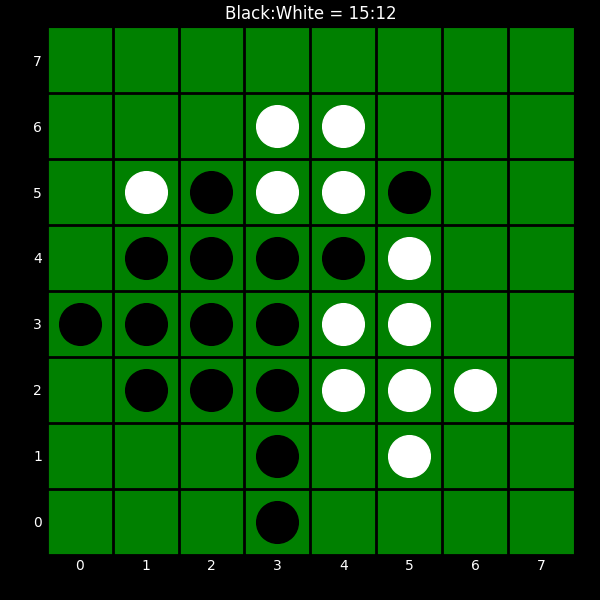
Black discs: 15
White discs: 12